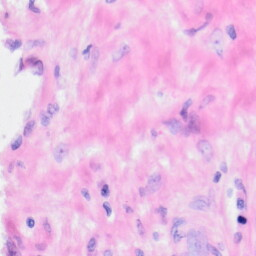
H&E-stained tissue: Kidney